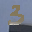
Label: 3